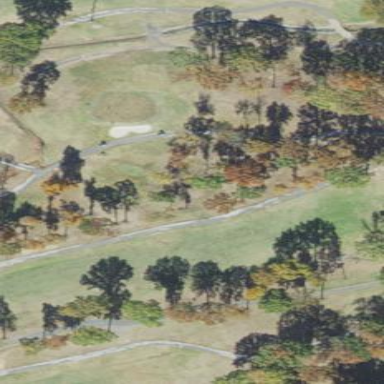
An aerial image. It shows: Grassy area designated as golf fairway.